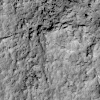
Atmospheric dust classification: not_dusty